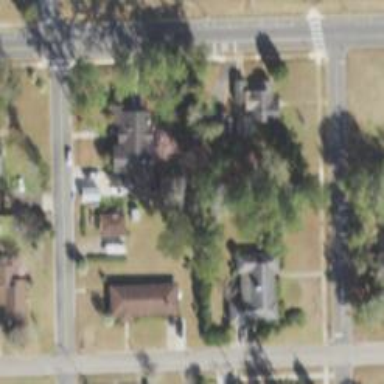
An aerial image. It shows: Residential area composed of single-family homes.